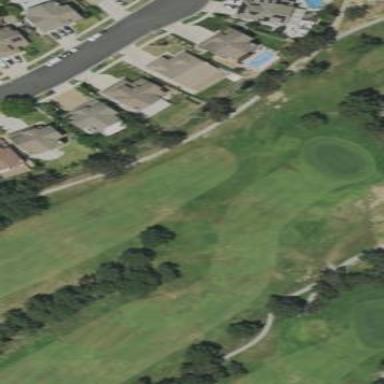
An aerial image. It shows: Grassy golf fairway.